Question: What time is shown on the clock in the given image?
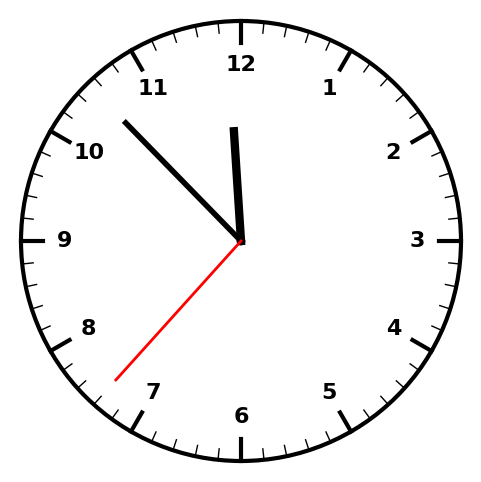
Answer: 11:52:37